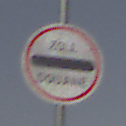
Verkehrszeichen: Zollstelle
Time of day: MorningAfternoon
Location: Outdoor (Nature)
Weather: PartlyCloudy
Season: NotSpecified
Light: Natural